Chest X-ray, AP view. Patient: 52 years old, sex F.
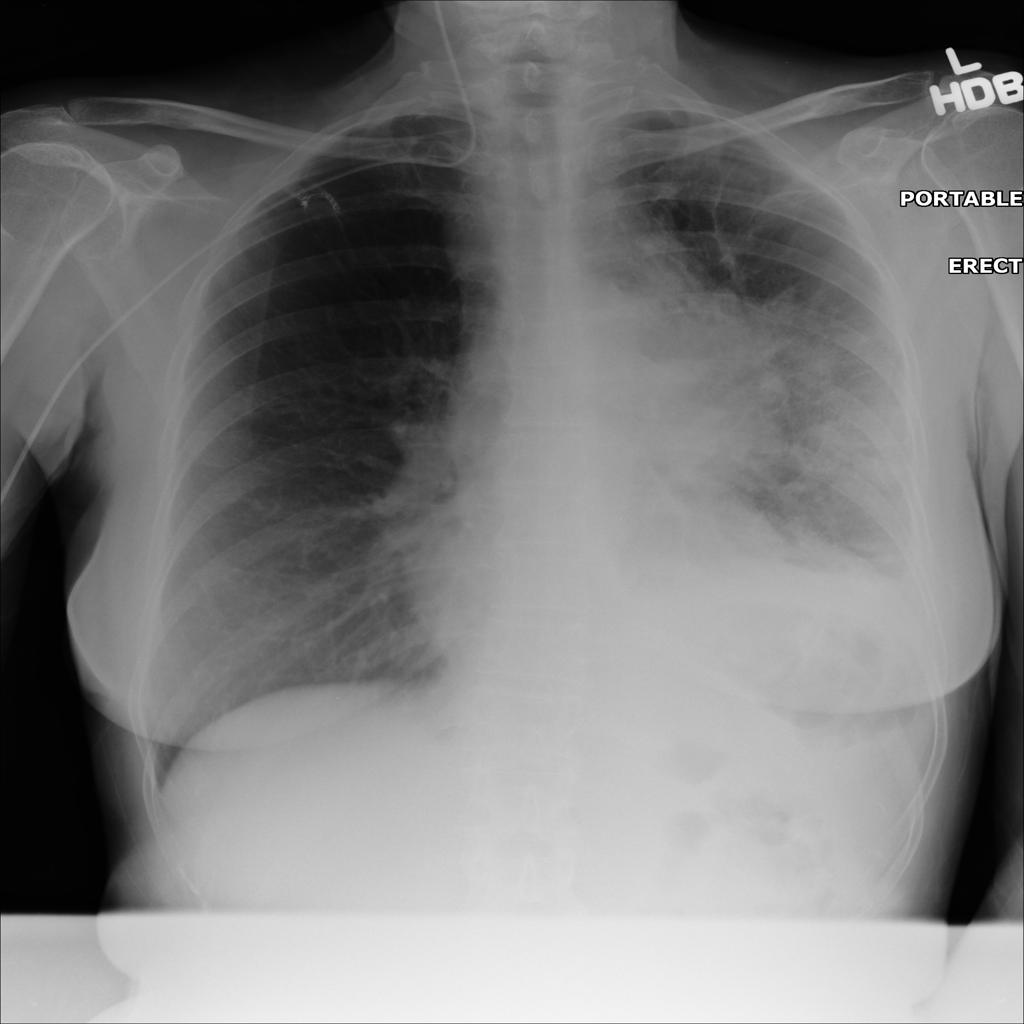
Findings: Mass